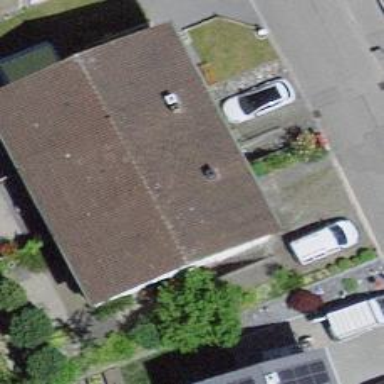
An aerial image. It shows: Gabled terrace building with roof tiles.